Question: Let an Excel spreadsheet to be connected to R through <URL> and you want to write a VBA function which calls some R functions.
In your Excel spreadsheet you have a couple of simple arrays like the following ones:

The code could be something like this:
'''
Function foo(x As Range, y As Range) As Variant
RInterface.StartRServer
If IsNumeric(x) = True Then
RInterface.PutArrayFromVBA "x", x
End If
If IsNumeric(y) = True Then
RInterface.PutArrayFromVBA "y", y
End If
foo = RInterface.GetArrayToVBA("cbind(x, y, y ^ x)")
End Function
'''
and its evident purpose is to return a matrix containing 'cbind(x, y, y ^ x)' in Excel.
I'm not able to get it, I get strange results as I slightly amend the code: sometimes output is equal to '1', sometimes it's equal to '#VALUE!'... it doesn't work, though, and I am not able to understand the syntax needed in such a case.
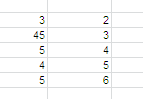
Answer: '''
Function foo(x As Range, y As Range) As Variant
RInterface.StartRServer
RInterface.PutArrayFromVBA "x", x.Value 'you were missing this .Value'
RInterface.PutArrayFromVBA "y", y.Value
foo = RInterface.GetArrayToVBA("cbind(x, y, y ^ x)")
End Function
'''
I'm omitting your error checks since they will only cause other errors. If you want to do error checking do a on error goto